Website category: sports
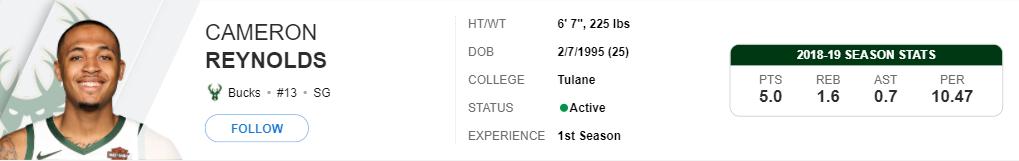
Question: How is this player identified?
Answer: Cameron Reynolds

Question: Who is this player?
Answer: Cameron Reynolds

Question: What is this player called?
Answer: Cameron Reynolds

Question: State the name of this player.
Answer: Cameron Reynolds

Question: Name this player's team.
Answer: Bucks

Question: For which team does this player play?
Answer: Bucks

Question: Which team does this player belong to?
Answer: Bucks

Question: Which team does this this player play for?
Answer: Bucks

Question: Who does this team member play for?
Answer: Bucks

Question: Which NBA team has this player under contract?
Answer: Bucks

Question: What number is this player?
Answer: #13

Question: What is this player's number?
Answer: #13

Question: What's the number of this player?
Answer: #13

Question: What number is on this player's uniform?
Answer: #13

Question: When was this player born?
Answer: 2/7/1995

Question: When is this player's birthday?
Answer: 2/7/1995

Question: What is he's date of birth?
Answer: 2/7/1995

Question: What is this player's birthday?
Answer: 2/7/1995

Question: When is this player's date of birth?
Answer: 2/7/1995

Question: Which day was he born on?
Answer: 2/7/1995

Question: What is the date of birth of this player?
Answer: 2/7/1995

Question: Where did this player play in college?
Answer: Tulane

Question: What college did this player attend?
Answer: Tulane

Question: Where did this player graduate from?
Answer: Tulane

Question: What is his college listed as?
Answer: Tulane

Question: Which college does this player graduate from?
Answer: Tulane

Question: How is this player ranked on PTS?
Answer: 5.0

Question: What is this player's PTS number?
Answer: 5.0

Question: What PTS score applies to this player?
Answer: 5.0

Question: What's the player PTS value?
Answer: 5.0

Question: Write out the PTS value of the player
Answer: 5.0

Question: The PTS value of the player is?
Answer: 5.0

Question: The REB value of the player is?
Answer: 1.6

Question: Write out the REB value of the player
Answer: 1.6

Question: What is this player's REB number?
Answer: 1.6

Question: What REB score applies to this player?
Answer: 1.6

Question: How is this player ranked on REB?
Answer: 1.6

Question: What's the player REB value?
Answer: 1.6

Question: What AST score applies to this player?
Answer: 0.7

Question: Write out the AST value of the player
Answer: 0.7

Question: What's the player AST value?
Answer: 0.7

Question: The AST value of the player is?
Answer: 0.7

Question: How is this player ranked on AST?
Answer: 0.7

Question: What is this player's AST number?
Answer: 0.7

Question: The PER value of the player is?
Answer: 10.47

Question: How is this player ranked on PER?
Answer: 10.47

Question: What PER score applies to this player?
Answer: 10.47

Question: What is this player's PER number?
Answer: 10.47

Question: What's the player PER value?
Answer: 10.47

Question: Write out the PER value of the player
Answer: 10.47

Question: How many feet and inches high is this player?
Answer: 6' 7"

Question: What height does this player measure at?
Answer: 6' 7"

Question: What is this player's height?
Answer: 6' 7"

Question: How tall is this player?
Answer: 6' 7"

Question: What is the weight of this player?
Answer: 225 lbs

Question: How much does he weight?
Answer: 225 lbs

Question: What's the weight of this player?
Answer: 225 lbs

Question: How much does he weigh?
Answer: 225 lbs

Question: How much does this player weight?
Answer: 225 lbs